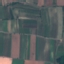
Label: PermanentCrop